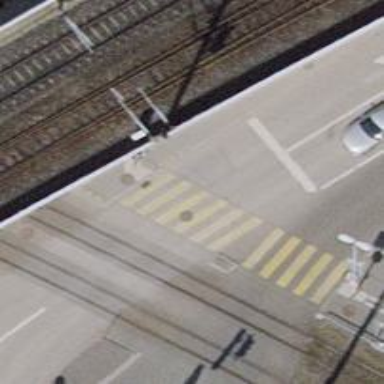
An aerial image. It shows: Traffic signals at road crossing.